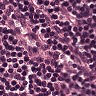
Metastatic tissue present: no